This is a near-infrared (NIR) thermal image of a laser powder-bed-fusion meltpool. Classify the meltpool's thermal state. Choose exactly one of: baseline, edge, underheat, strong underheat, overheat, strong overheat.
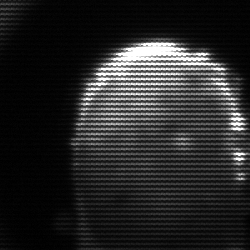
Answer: baseline